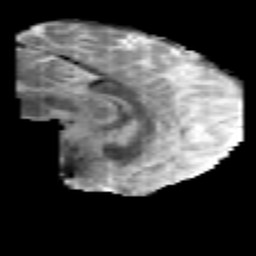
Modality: MD
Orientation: sagittal
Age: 40
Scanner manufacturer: philips
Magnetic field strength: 3 T
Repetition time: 8.426 s
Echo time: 0.1273 s